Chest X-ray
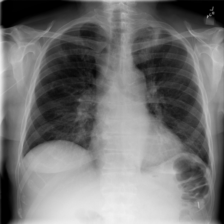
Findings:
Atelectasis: negative
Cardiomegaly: negative
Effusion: negative
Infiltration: positive
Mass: negative
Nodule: negative
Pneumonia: negative
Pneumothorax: negative
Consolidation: negative
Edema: negative
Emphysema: negative
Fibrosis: negative
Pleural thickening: negative
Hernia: negative